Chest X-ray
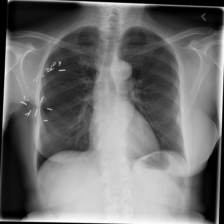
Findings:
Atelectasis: negative
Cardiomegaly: negative
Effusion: negative
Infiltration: negative
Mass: negative
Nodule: negative
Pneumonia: negative
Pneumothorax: negative
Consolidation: negative
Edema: negative
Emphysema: negative
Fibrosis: negative
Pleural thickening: negative
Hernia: negative